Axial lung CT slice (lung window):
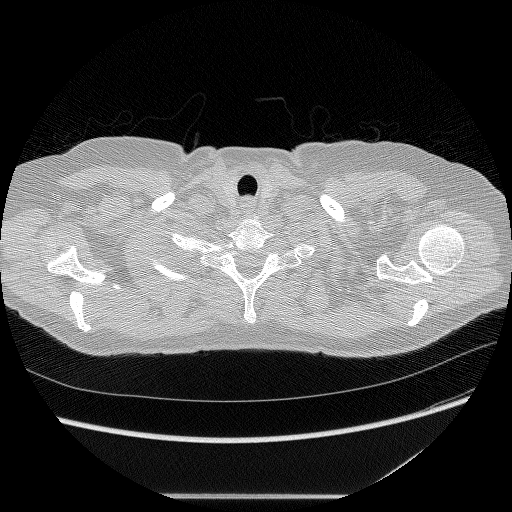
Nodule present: no